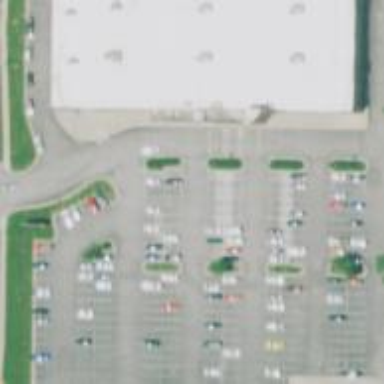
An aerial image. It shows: Parking space.